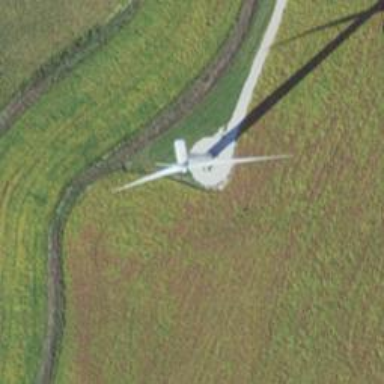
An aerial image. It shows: Wind turbine generator that utilizes wind as its source for generating electricity. It is of the horizontal axis type.